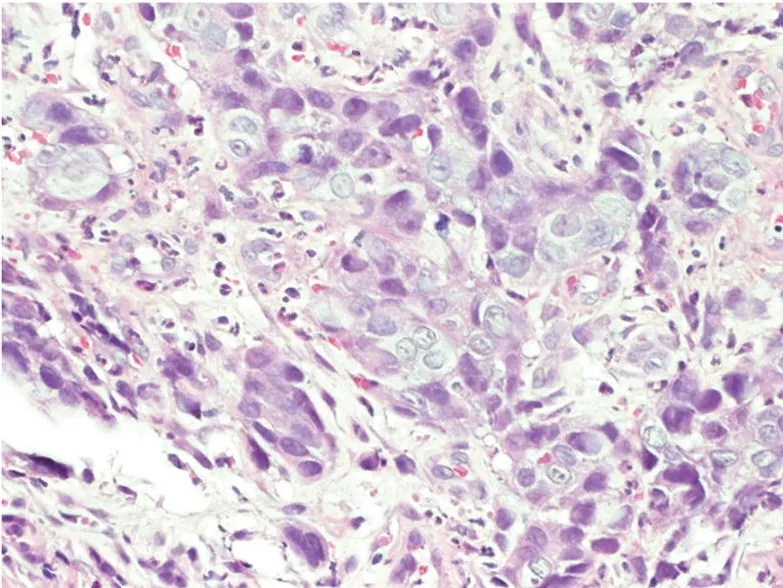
B; Histopathological analysis from the initial esophageal biopsy, stained with hematoxylin and eosin, revealed an anaplastic, squamous neoplasm with cohesive cells. Each sample was observed with a microscope of 400 magnification.
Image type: pathology (h&e)